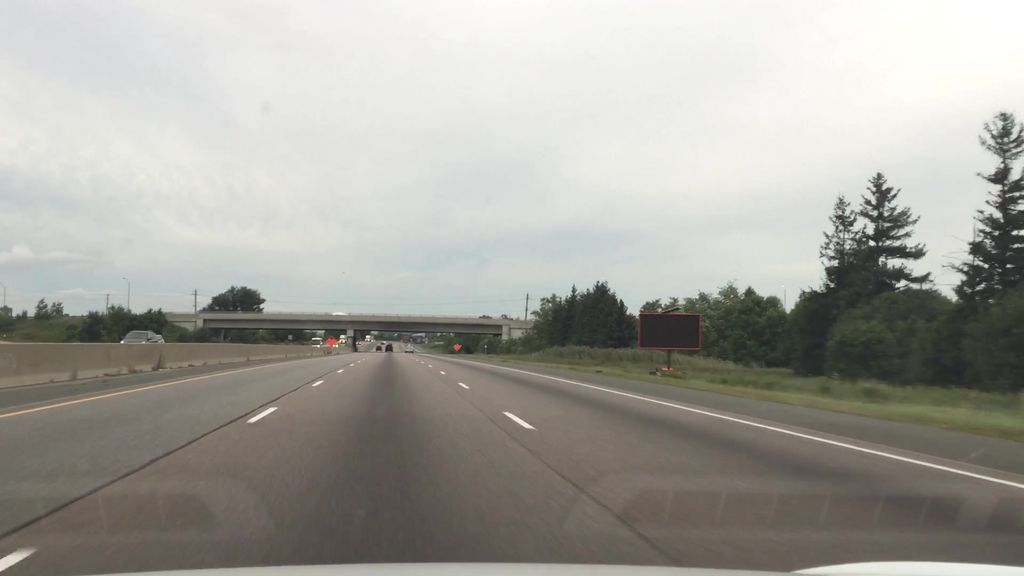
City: kitchener-waterloo